Question: I want to check if the user is currently registered, but I get a problem with the not null errors. Please have a look at my code:
'''
class _ChatScreenState extends State<ChatScreen> {final _auth = FirebaseAuth.instance; void getCurrentUser() async {
final user = await _auth!.currentUser();}
'''

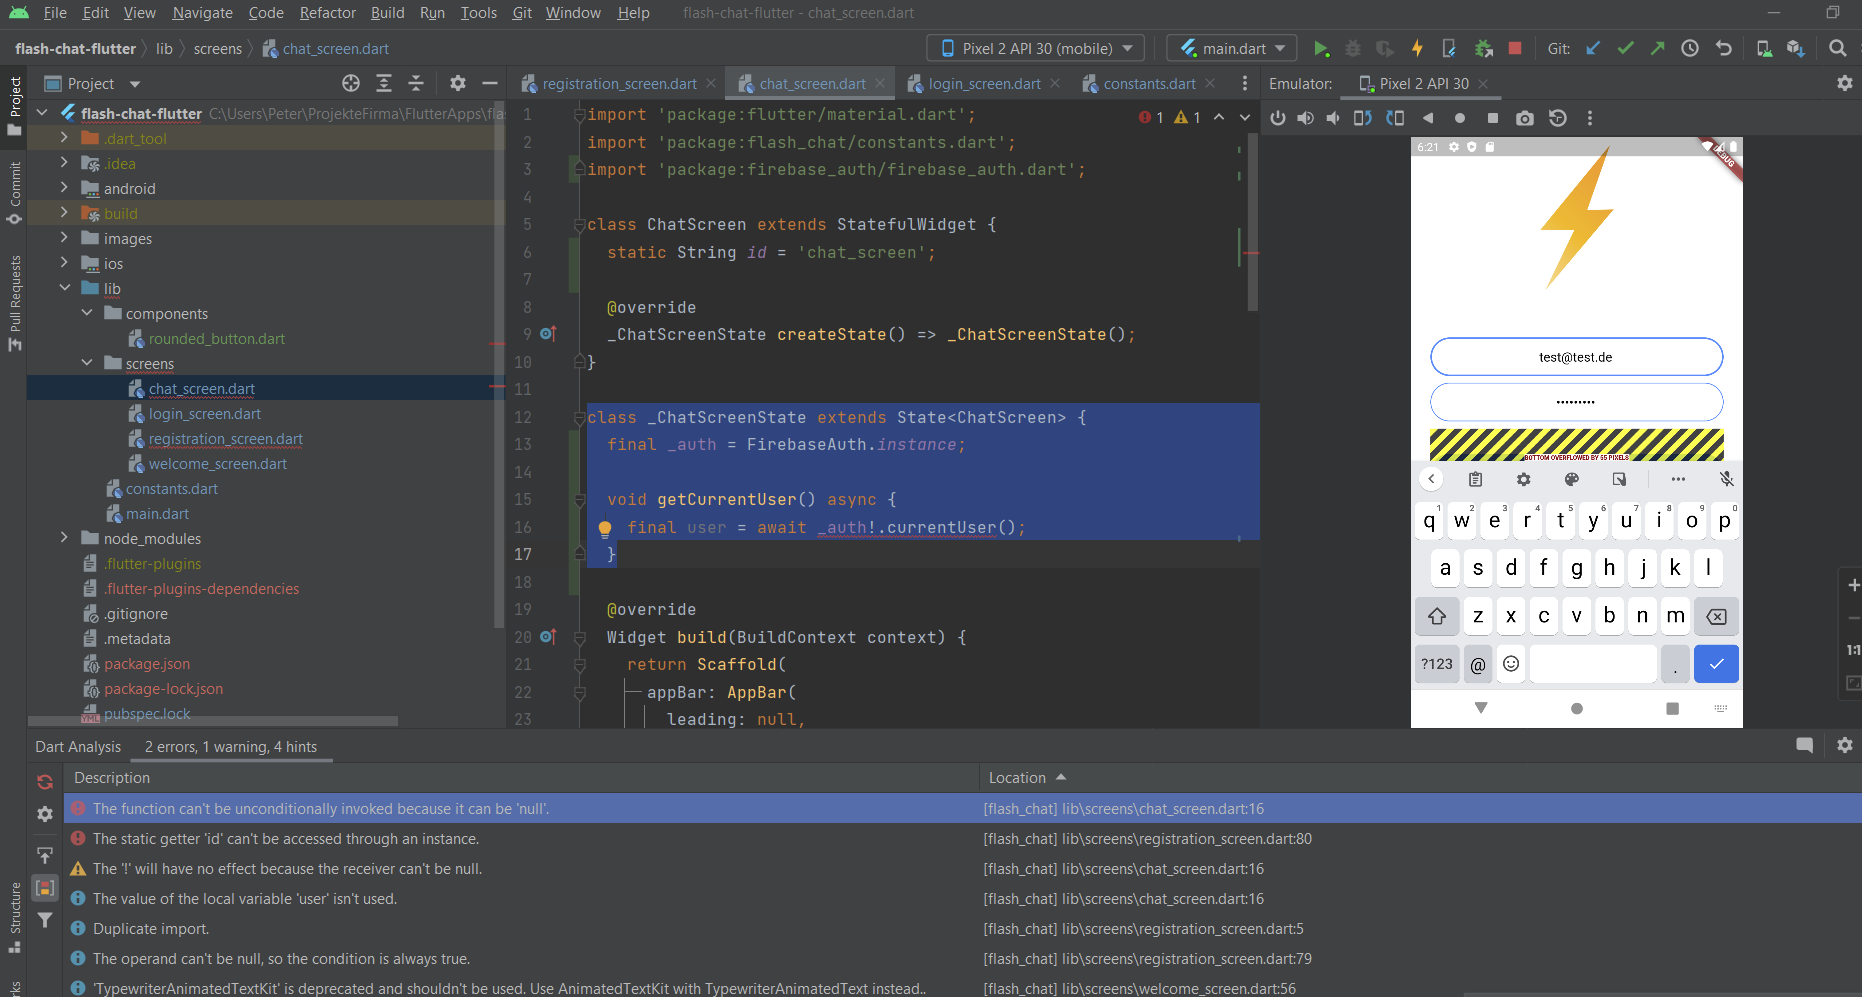
Answer: you're calling it as a 'Function', but you can get the current user information directly with 'currentUser', not 'currentUser()':
'''
final _auth = FirebaseAuth.instance;
_auth.currentUser(); // wrong way
_auth.currentUser; // right way
'''
'currentUser()' doesn't exist, 'currentUser' does.